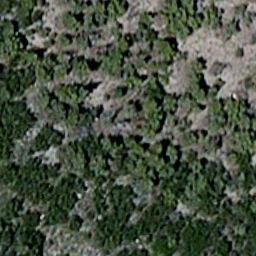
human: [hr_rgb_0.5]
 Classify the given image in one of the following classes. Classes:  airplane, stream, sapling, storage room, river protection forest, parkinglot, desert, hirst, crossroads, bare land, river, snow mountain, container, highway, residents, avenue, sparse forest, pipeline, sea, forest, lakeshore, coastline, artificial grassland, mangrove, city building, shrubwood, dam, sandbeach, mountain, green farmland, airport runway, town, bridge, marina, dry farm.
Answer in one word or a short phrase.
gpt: sparse forest